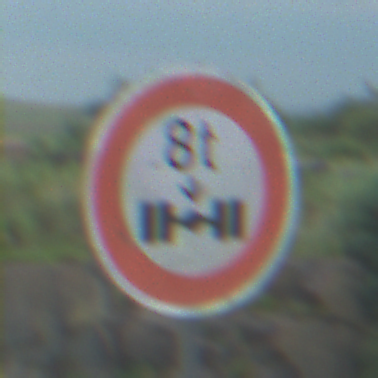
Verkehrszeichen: TatsaechlicheAchslast
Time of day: MorningAfternoon
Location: Outdoor (Nature)
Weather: PartlyCloudy
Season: NotSpecified
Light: Natural